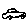
Label: car